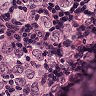
Metastatic tissue present: yes